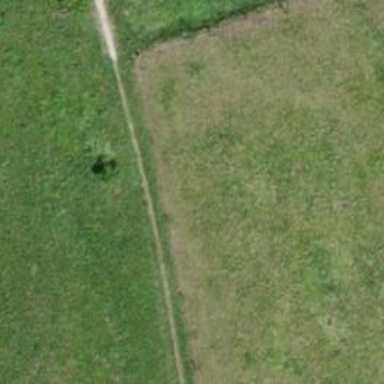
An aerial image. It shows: Path.